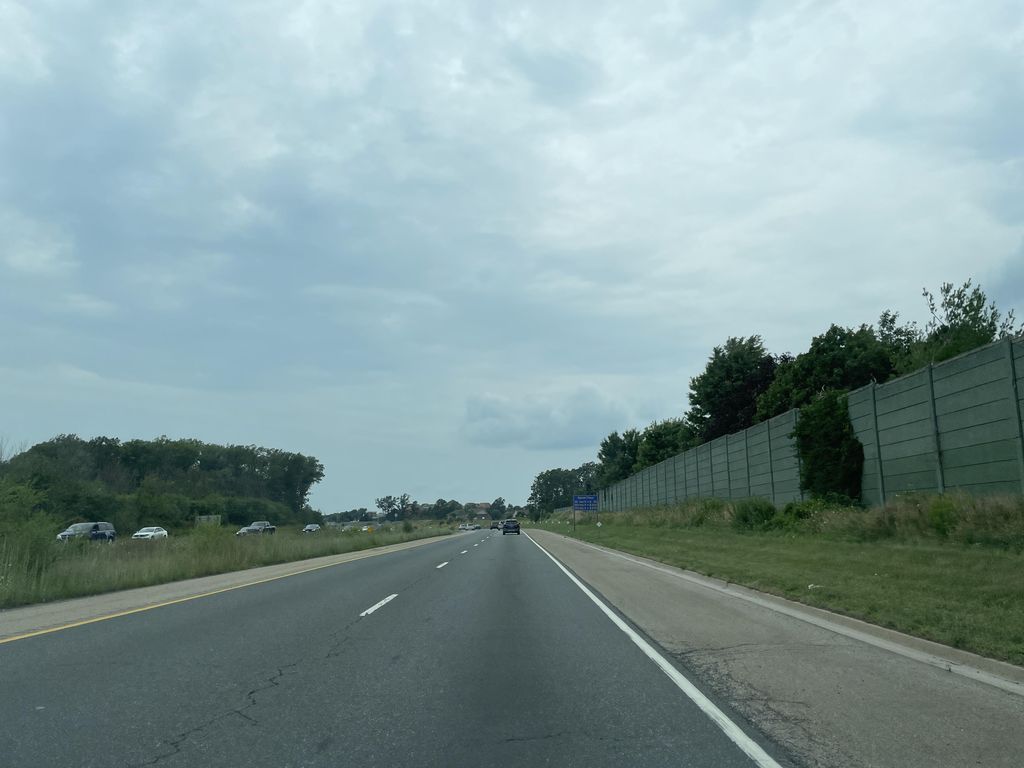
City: hamilton